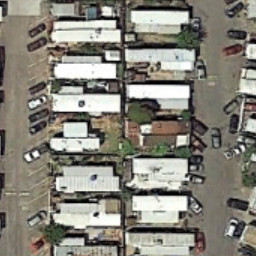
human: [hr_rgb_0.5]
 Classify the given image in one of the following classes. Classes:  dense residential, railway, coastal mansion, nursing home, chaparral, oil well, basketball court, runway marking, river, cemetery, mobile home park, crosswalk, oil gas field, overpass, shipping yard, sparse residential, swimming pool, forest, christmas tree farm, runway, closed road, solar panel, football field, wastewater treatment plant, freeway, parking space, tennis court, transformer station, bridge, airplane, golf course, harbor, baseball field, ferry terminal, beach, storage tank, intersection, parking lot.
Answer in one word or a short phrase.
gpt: mobile home park